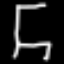
Label: chair